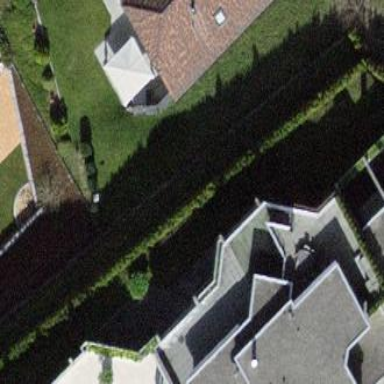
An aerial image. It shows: Detached building with flat roof.